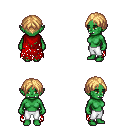
a pixel art fantasy rpg character, female body template, orc, green skin, red tattered cape, white pants, light blonde parted hairstyle, four views (front, back, left, right), 2x2 character sprite sheet, small pixel art, hard edges, no anti-aliasing